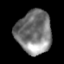
Tissue: lung
Cell type: Epithelial cells
Senescence score: 0.2278
Nuclear area (px): 1487
Mean DAPI intensity: 122.377